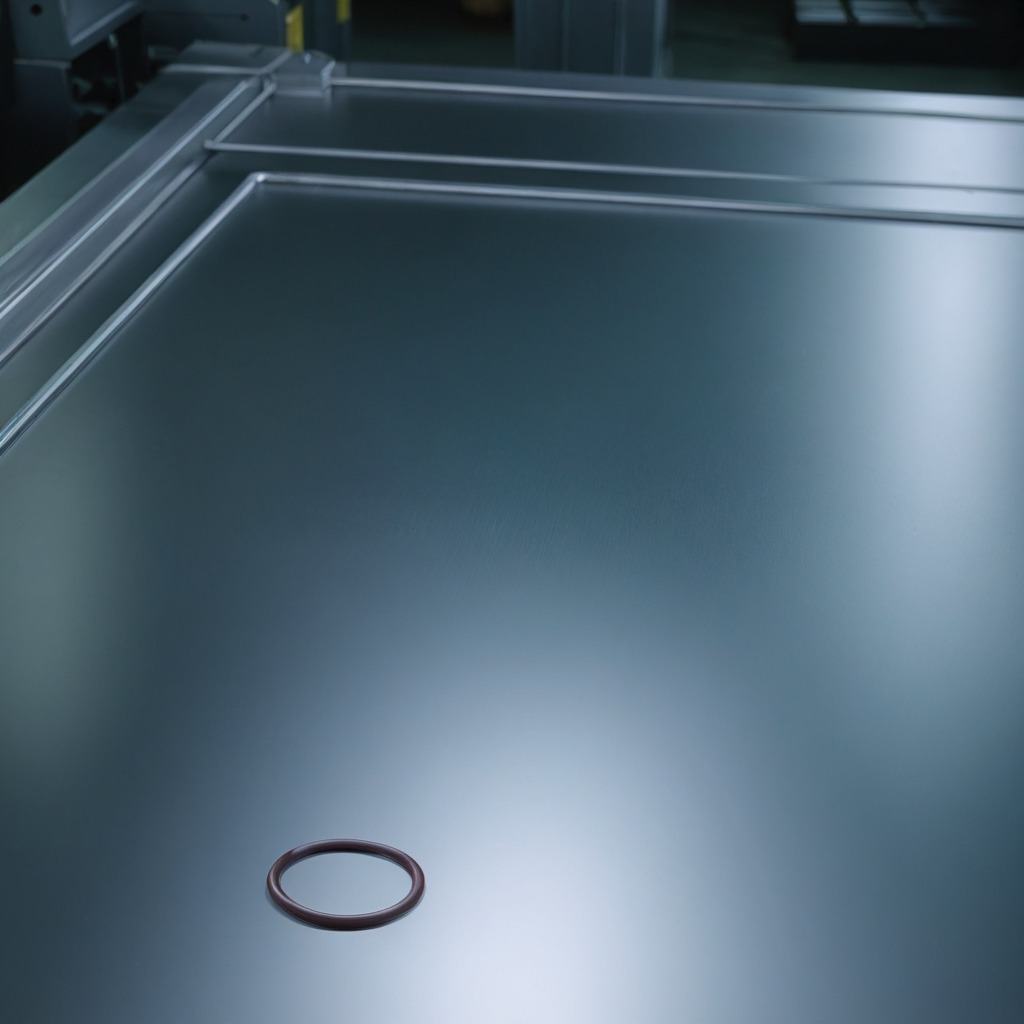
A rubber O-ring is lying on a metal table in a machine shop under fluorescent lights.